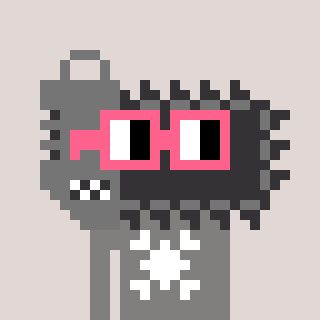
a pixel art character with square pink glasses, a chainsaw-shaped head and a bluegrey-colored body on a warm background